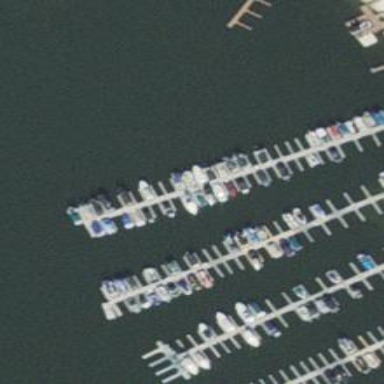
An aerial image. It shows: Man-made pier.